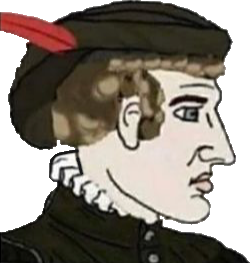
Label: 4_Yes_Chad